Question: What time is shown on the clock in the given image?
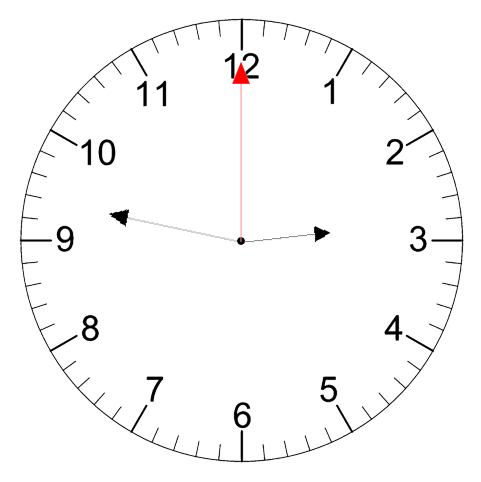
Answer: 02:47:00